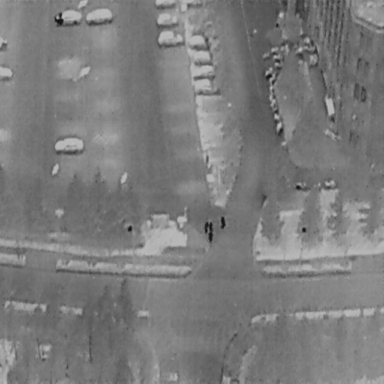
There are 12 Cars in the infrared image.